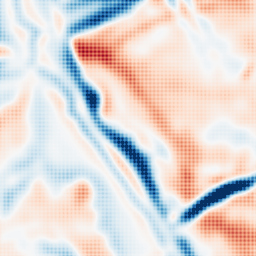
Category: multiscale
Decomposition family: dog
Decomposition parameters: sigma_low: 5
sigma_high: 5
Upsampling method: sinc_hamming
Upsampling parameters: scale: 4
kernel_size: 4
Upsampling scale: 4